Field crop: tomato
Growth stage: 1
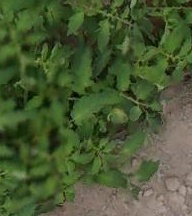
Species: tomato